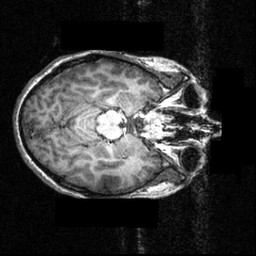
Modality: T1w
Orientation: axial
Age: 20
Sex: female
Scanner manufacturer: siemens
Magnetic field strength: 3.951 T
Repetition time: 1.5 s
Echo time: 0.00335 s